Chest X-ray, AP view. Patient: 57 years old, sex F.
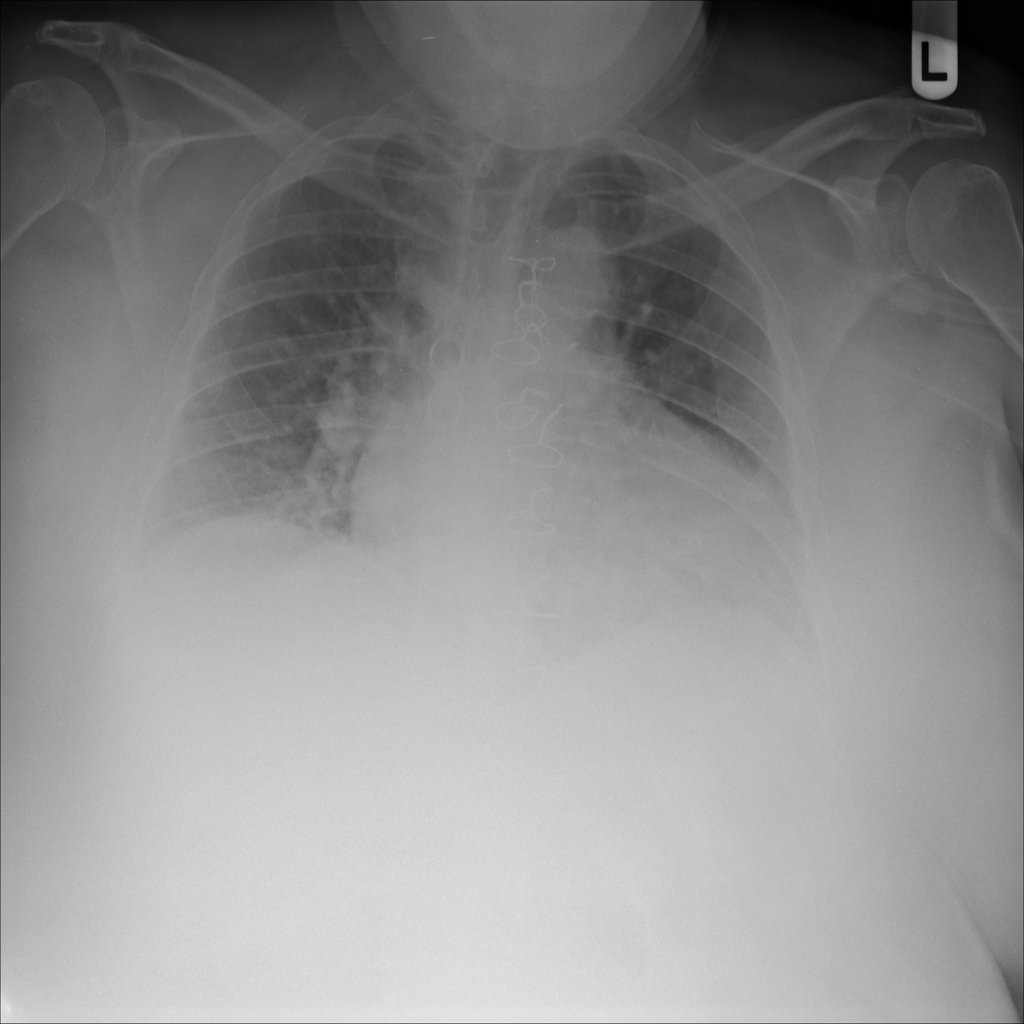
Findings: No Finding